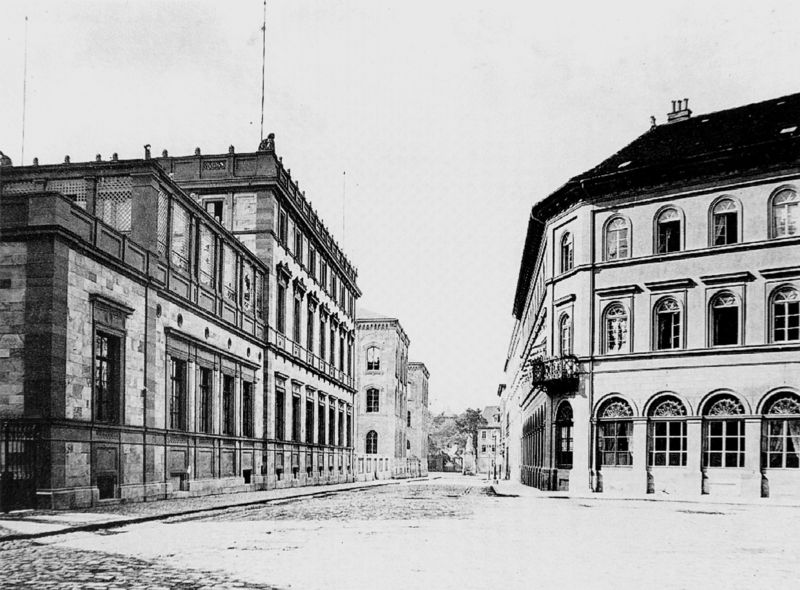
Titel: Blick in die Maxstraße in Würzburg von Norden
Künstler: Stadtbaumeister Scherpf
Standort: Würzburg
Institution: Stadtarchiv
Schlagwörter: baum, himmel, schatten, weiß, bäume, stadt, fenster, grau, schwarz, strasse, terasse, tür, zeichnung, dach, gebäude, haus, schloss, weg, architektur, sockel, stein, steine, vorhang, häuser, brüstung, gitter, drei, klassizismus, renaissance, dachziegel, kamin, rund, schornstein, balkon, ecke, fassade, fassaden, perspektive, pflaster, straßenflucht, türen, fahne, leer, mauer, ziegel, platz, pilaster, rundbogen, häuse, fahnenmast, querformat, geländer, menschenleer, tor, zinnen, foto, fotografie, photographie, stadtansicht, eingang, berlin, bürgersteig, münchen, palast, schwarz weiss, kopfsteinpflaster, photo, residenz, rundbögen, etagen, stockwerke, bauten, mietshaus, klassizistisch, antenne, palais, lisenen, mietshäuser, fußweg, fahnenstange, stadtbild, rundbogenfenster, neorenaissance, stadtpalais, bägen, odeonsplatz, geradlinig, häuser haus, klassiszismus, pflasterstrasse, stadtraum, wes